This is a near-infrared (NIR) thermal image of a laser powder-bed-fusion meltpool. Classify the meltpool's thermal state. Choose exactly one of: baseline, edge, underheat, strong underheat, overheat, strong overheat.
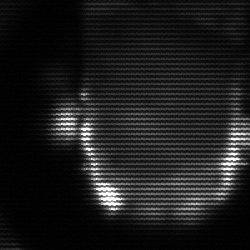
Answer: baseline